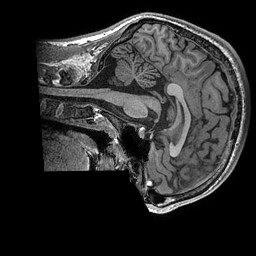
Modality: T1w
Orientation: sagittal
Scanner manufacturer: ge
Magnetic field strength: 3 T
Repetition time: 0.008156 s
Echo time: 0.00318 s